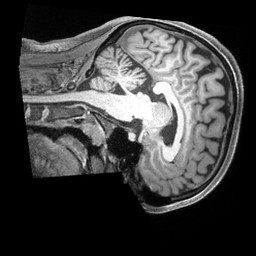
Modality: T1w
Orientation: sagittal
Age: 25
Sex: female
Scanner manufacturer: siemens
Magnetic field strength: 3 T
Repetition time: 2.4 s
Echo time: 0.00226 s